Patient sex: M
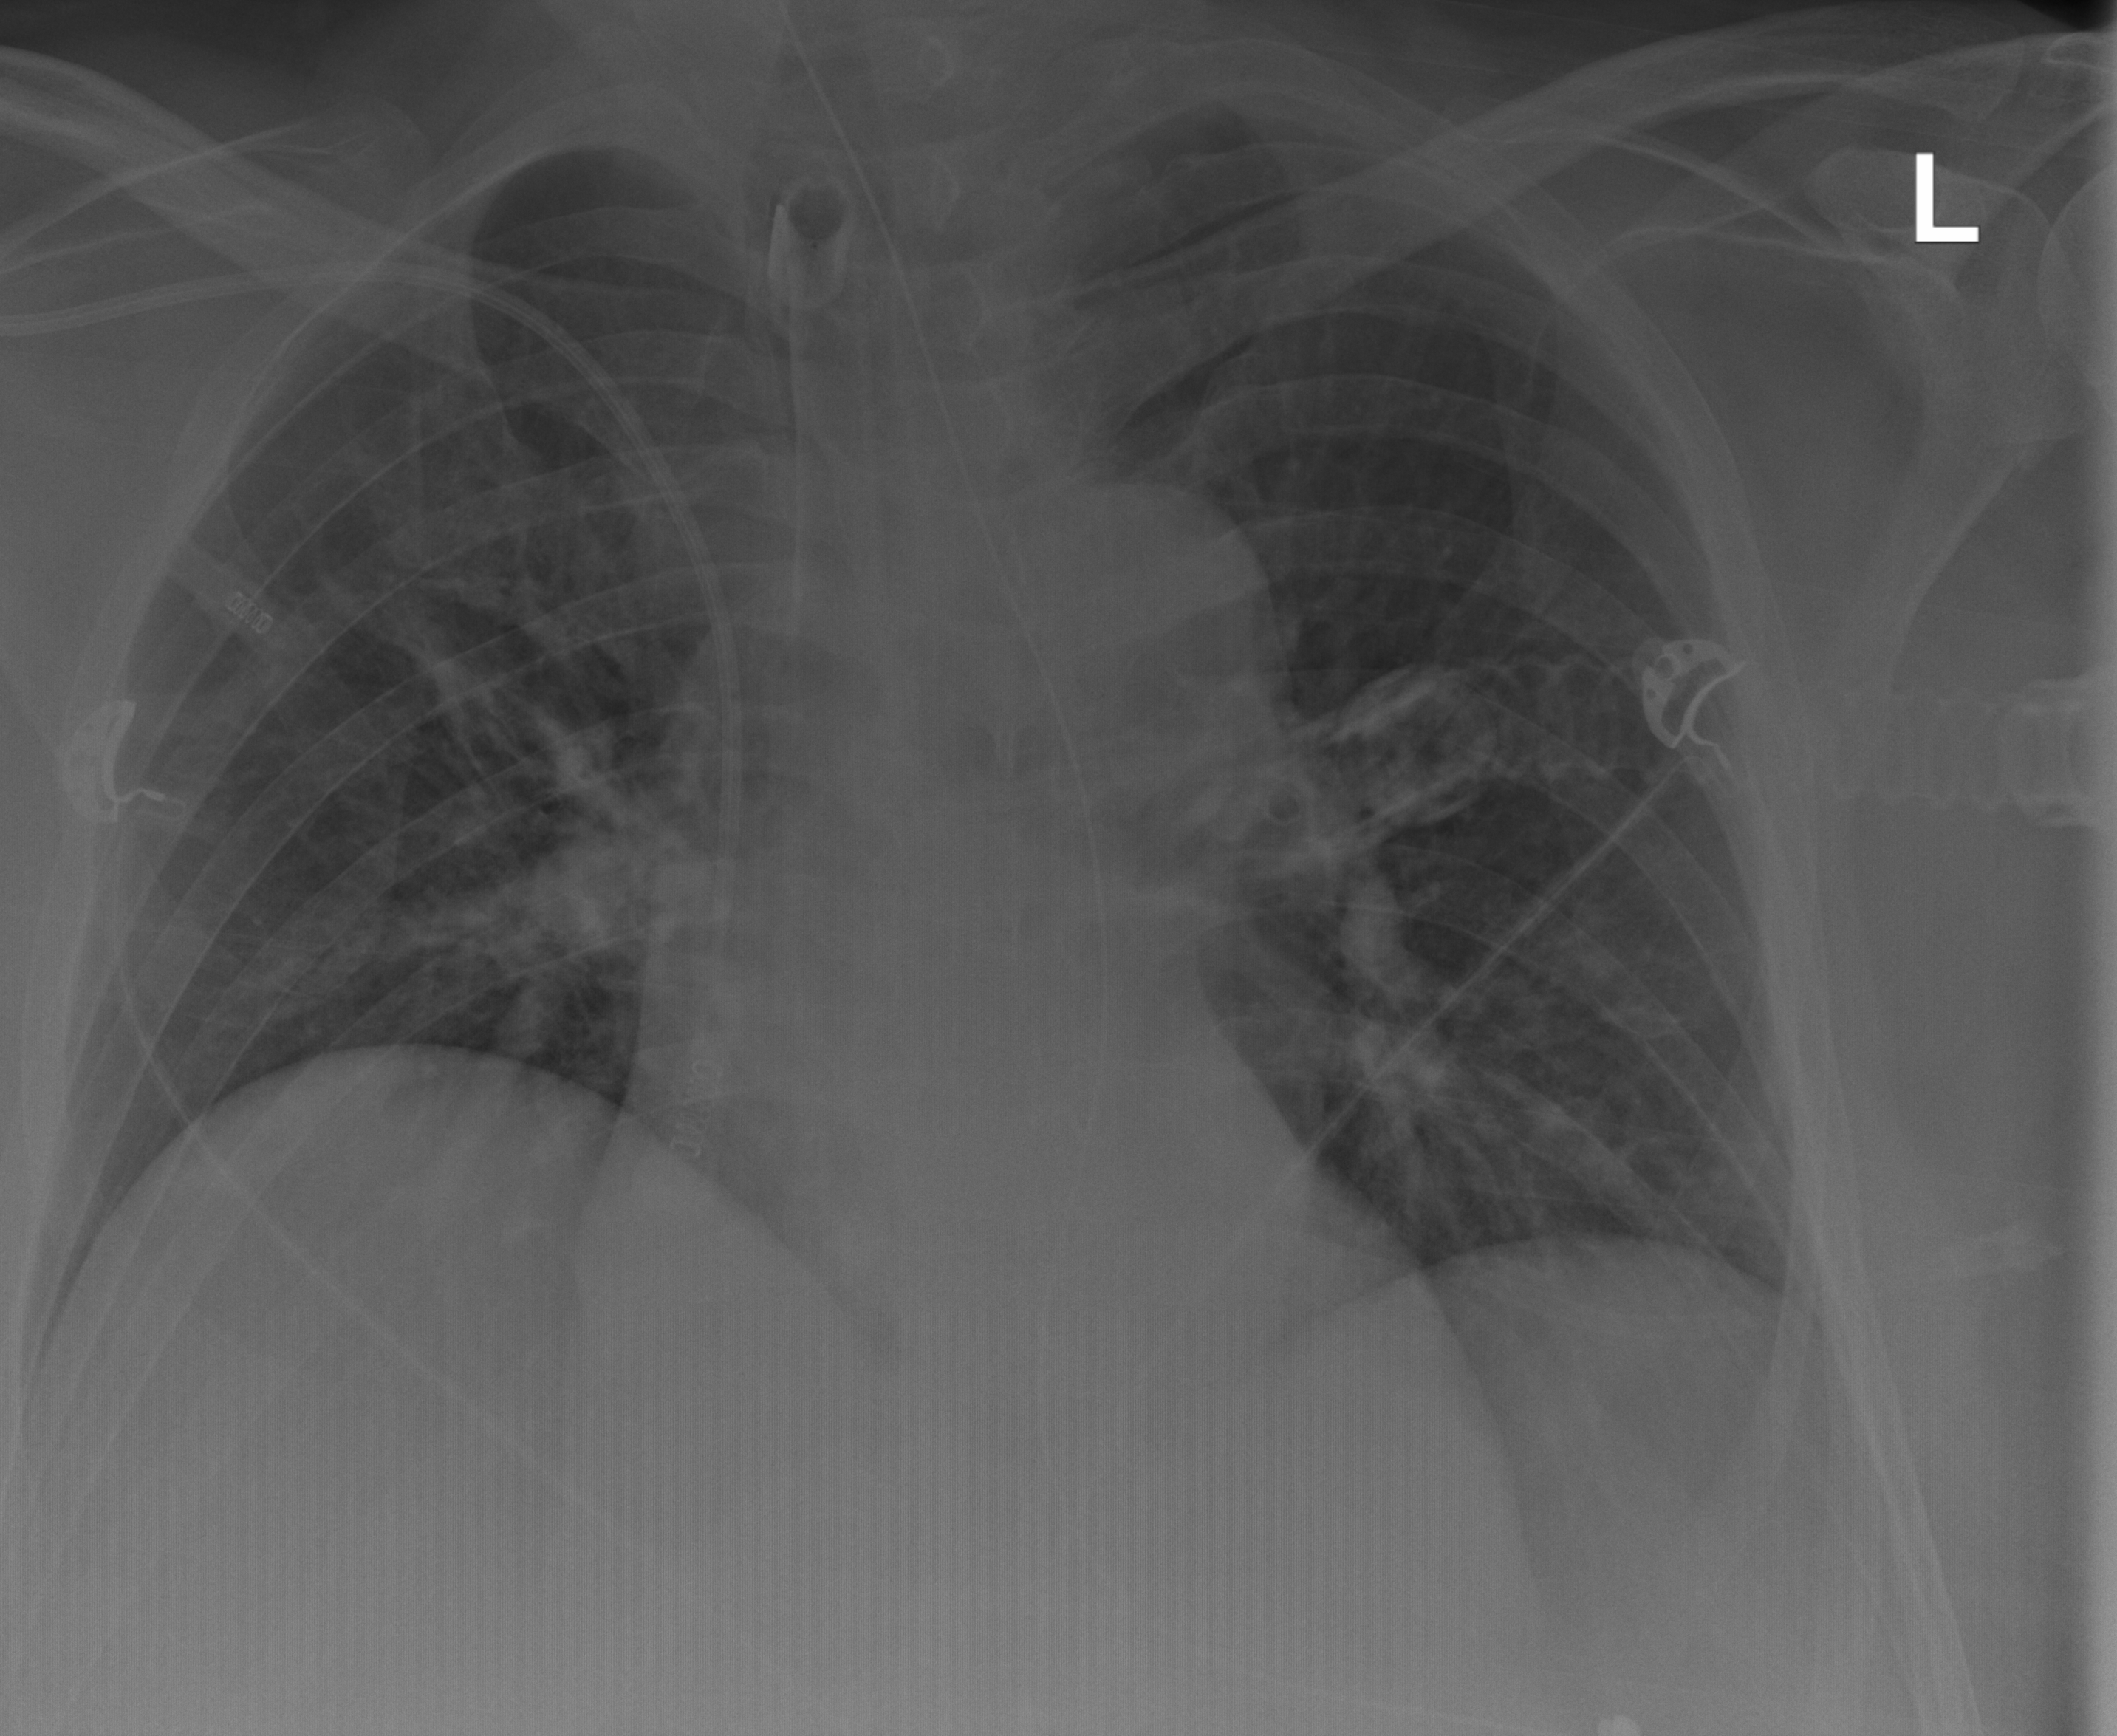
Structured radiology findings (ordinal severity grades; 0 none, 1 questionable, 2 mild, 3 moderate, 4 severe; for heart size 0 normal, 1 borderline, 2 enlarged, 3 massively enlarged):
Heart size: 2
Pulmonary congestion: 2
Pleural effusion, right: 0
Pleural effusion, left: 0
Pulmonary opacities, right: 0
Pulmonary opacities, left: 0
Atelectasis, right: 2
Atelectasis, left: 2